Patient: sex M, age 29
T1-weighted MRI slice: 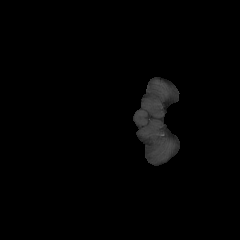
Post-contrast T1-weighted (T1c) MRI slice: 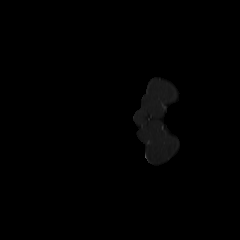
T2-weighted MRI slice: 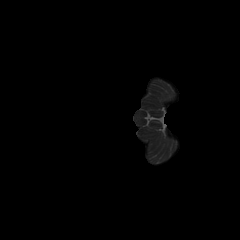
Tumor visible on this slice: no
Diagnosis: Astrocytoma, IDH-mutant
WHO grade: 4